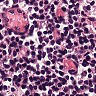
Metastatic tissue present: no